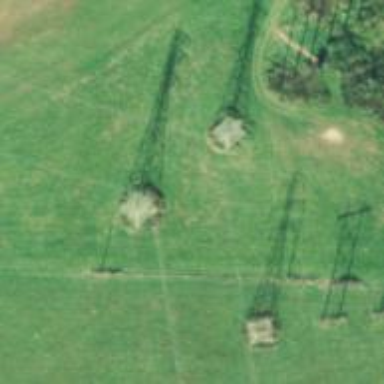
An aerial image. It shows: Lattice structure tower used for power distribution.